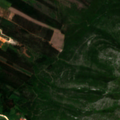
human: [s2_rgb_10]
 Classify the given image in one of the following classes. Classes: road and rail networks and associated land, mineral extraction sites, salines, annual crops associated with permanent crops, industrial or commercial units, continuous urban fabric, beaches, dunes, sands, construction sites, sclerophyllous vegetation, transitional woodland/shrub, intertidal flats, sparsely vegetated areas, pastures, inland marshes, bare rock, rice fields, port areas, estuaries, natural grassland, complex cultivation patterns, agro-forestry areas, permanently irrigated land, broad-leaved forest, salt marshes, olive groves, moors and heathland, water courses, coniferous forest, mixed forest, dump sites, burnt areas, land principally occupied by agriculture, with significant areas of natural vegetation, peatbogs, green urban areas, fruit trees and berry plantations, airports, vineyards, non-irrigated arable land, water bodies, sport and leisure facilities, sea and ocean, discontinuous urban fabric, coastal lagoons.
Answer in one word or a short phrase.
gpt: industrial or commercial units, olive groves, complex cultivation patterns, sclerophyllous vegetation, transitional woodland/shrub